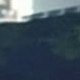
Vehicle type: Car